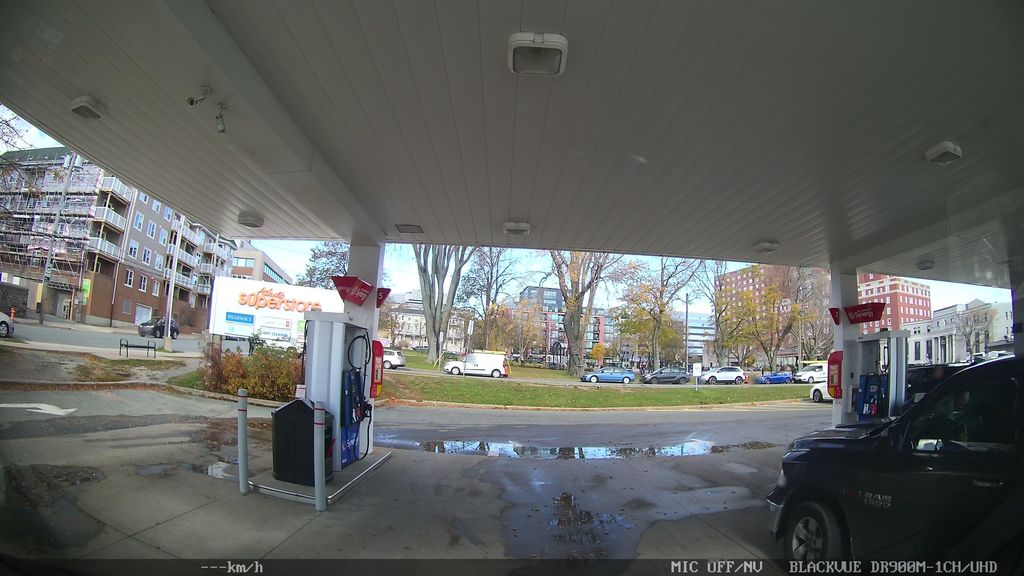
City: halifax